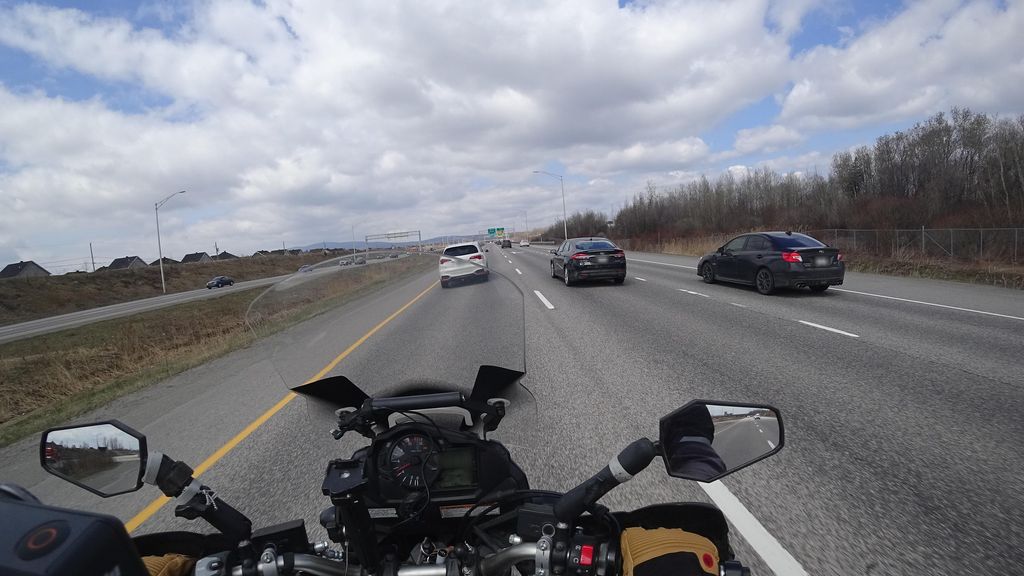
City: quebec_city